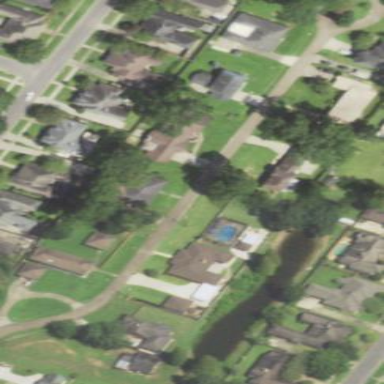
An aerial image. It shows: Residential area composed of single-family homes.